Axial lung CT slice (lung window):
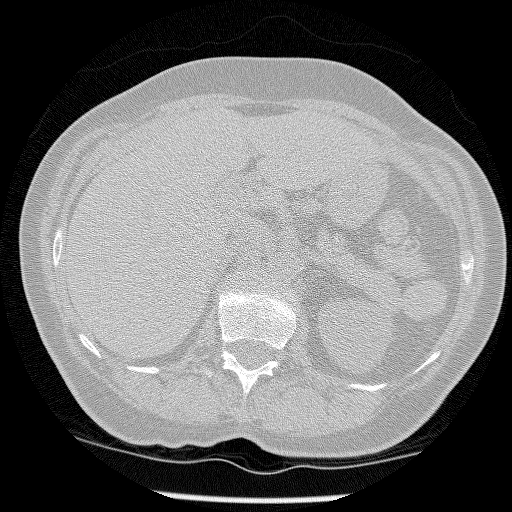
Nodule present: no